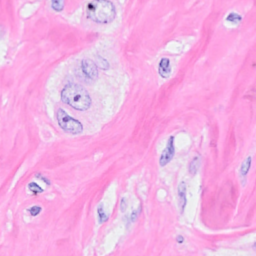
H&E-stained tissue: Breast